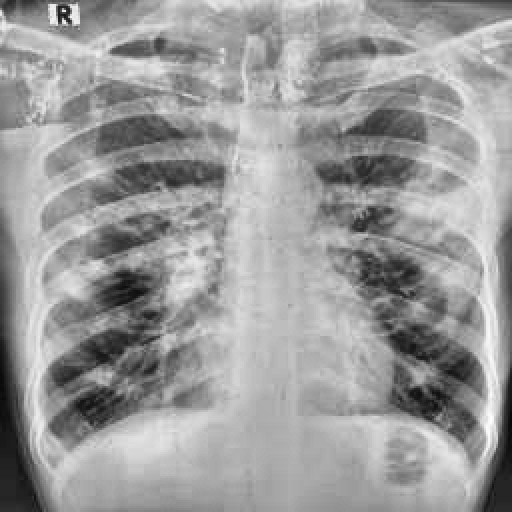
Finding: TUBERCULOSIS